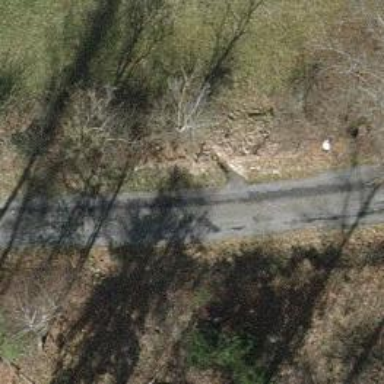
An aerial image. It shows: Tertiary road.